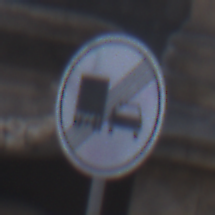
Verkehrszeichen: EndeUeberholverbotKraftfahrzeuge
Umgebung: Outdoor, Urban
Tageszeit: SunriseSunset
Wetter: PartlyCloudy
Licht: Natural
Jahreszeit: NotSpecified
Kontrast: LowContrast